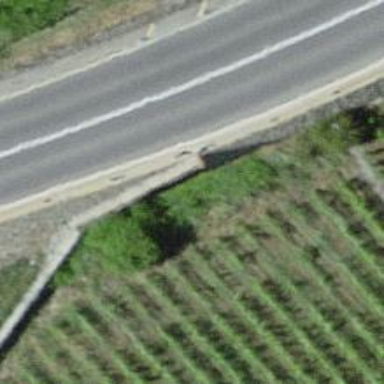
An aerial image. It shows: Set of steps on the road.